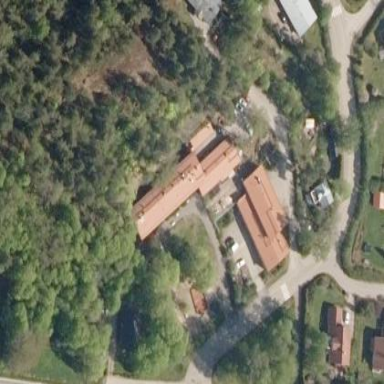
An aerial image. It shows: Residential building.